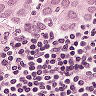
Metastatic tissue present: yes